Field crop: tomato
Growth stage: 1
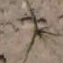
Species: cyperus